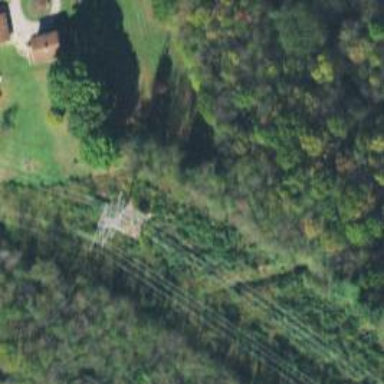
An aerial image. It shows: Lattice structure tower used for power distribution.